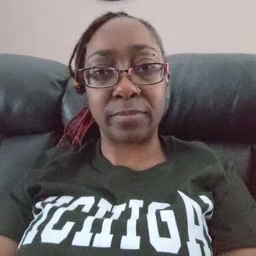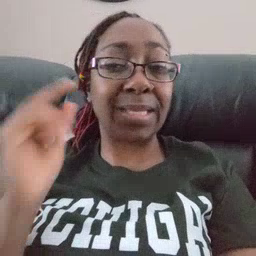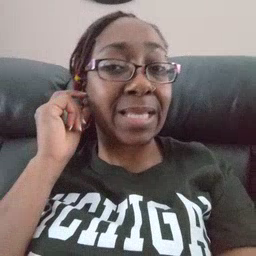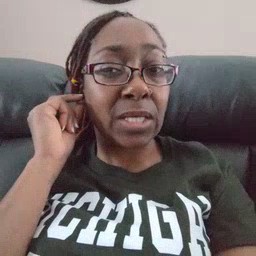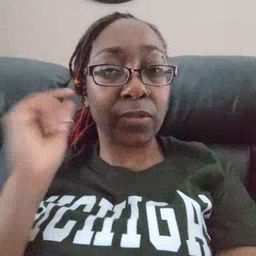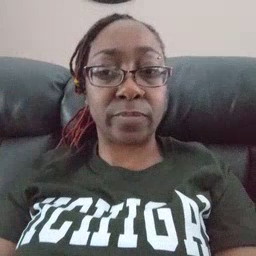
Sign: ear